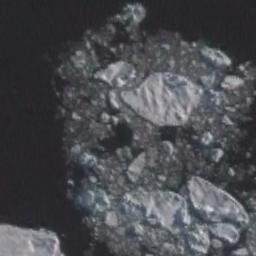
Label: sea_ice